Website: bh-photo
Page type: gifting
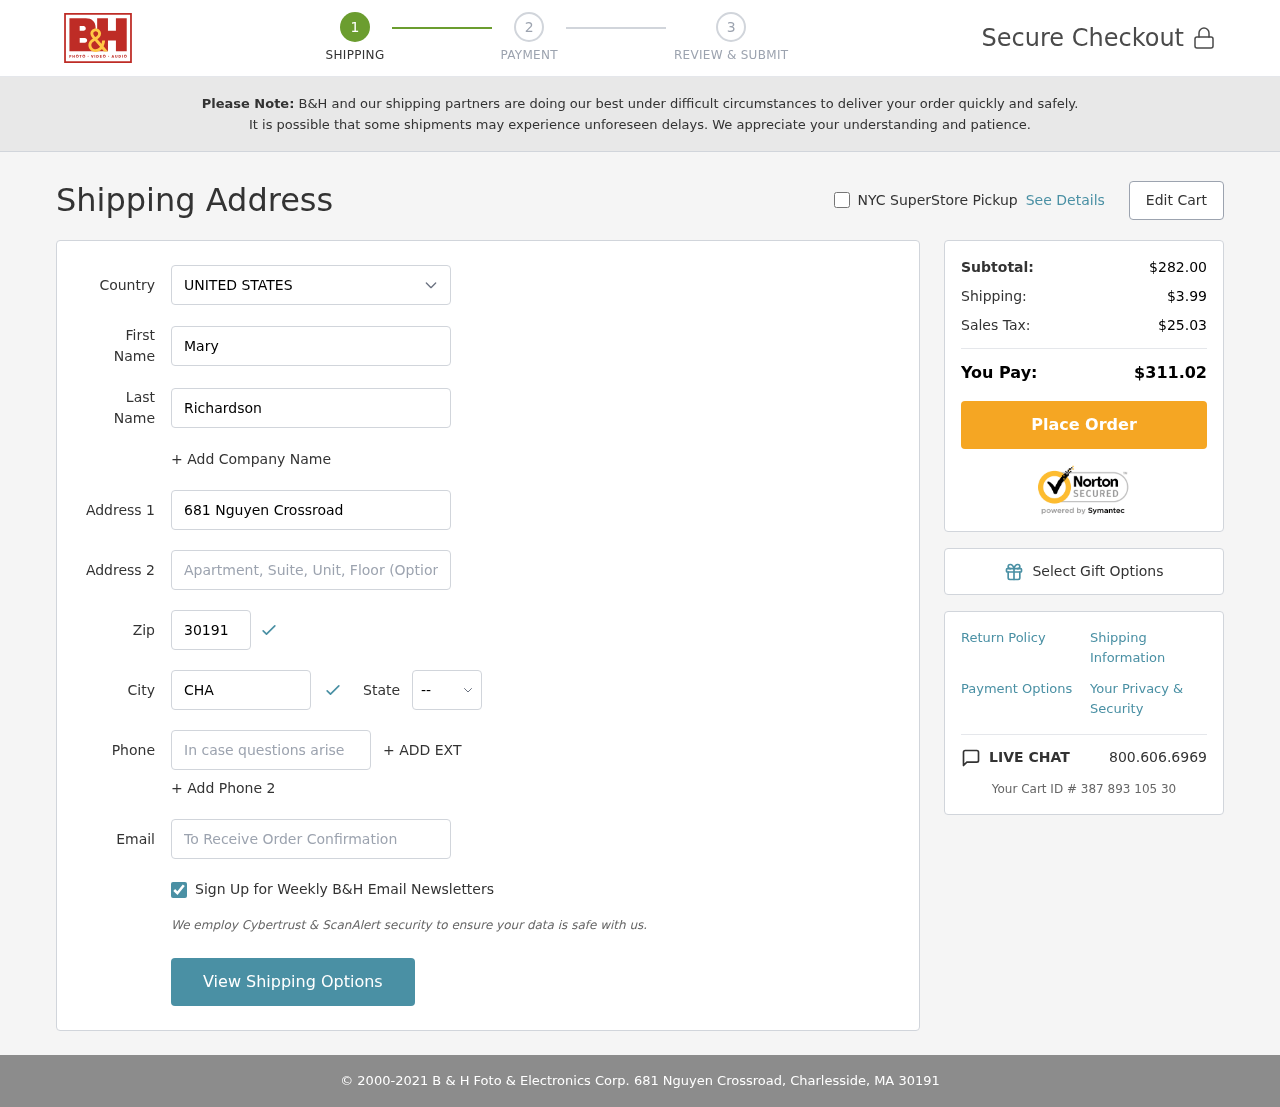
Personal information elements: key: PII_CITY
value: Charlesside
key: PII_COUNTRY
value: United States
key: PII_EMAIL
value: maryrichardson@gmail.com
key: PII_FIRSTNAME
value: Mary
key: PII_LASTNAME
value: Richardson
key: PII_PHONE
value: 4373970331
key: PII_POSTCODE
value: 30191
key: PII_STATE_ABBR
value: MA
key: PII_STREET
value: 681 Nguyen Crossroad
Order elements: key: ORDER_SUBTOTAL
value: $282.00
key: ORDER_SHIPPING_COST
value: $3.99
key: ORDER_TAX
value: $25.03
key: ORDER_TOTAL
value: $311.02
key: ORDER_ID
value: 387 893 105 30